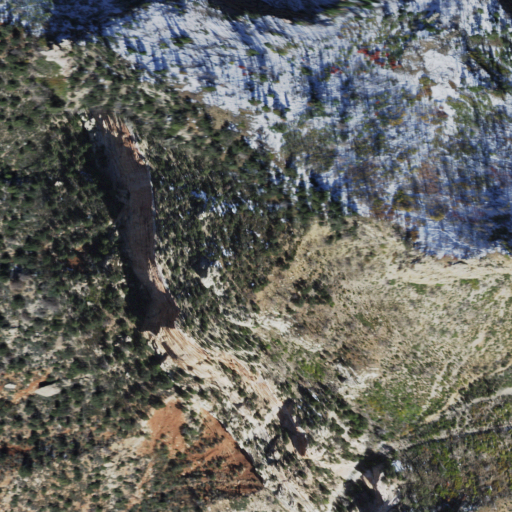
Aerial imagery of cliff(s) in Arizona named Galahad Point containing shrub, evergreen forest, and grassland